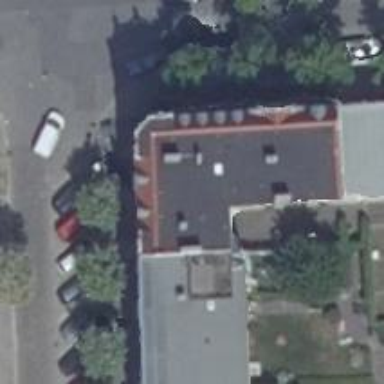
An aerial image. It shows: Bakery.